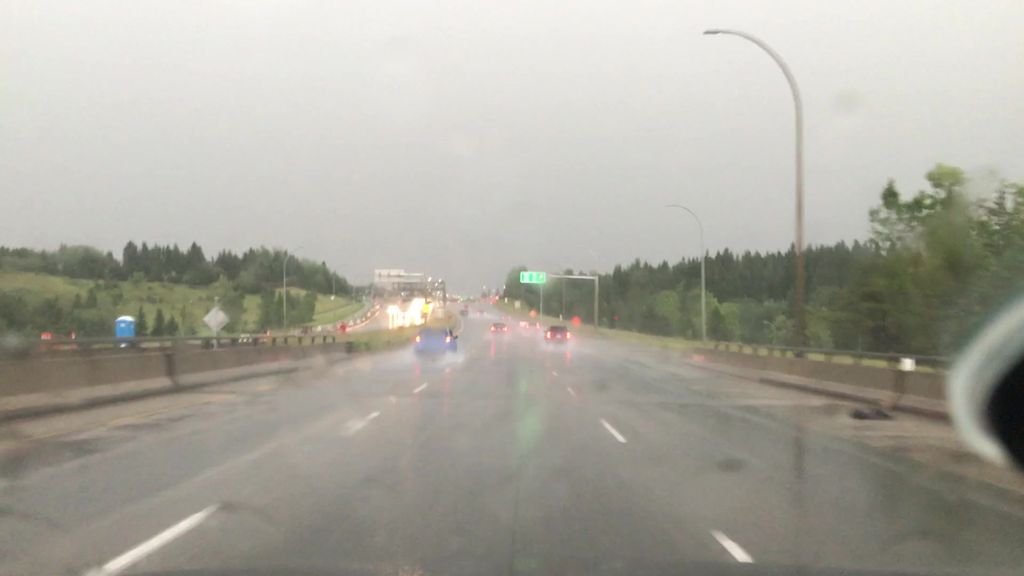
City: edmonton